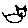
Label: cat